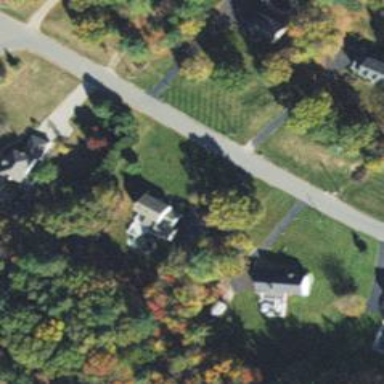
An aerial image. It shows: Driveway leading to service road.